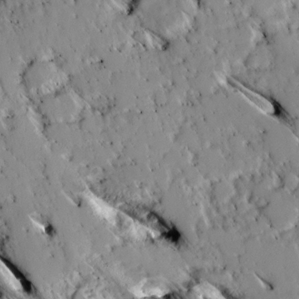
Label: non_frost